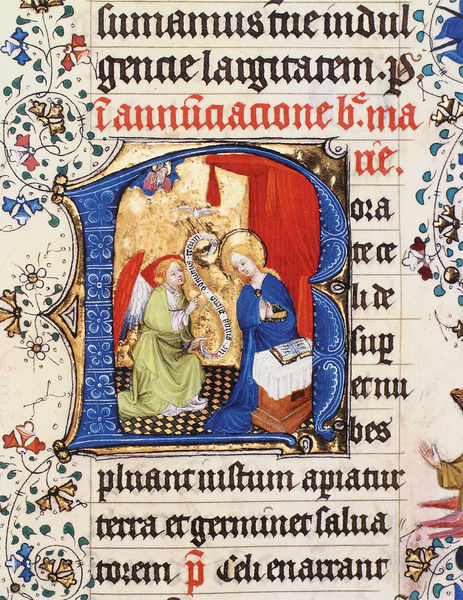
Titel: Hoya - Missale
Künstler: Meister des Zweder van Culemborg
Standort: Herstellungsort: Utrecht (EU - NL)
Institution: Münster, Universitäts- und Landesbibliothek
Schlagwörter: blau, flügel, gott, grün, blumen, schwarz, rot, karo, ornament, bibel, taube, bild, tischdecke, vorhang, kirche, boden, gold, gotik, engel, schrift, buch, druck, buchstabe, initiale, ritter, altar, buchdruck, heiligenschein, mittelalter, religiös, emblem, maria, erzengel, letter, hofstaat, handschrift, verkündigung, kapitel, fromm, latein, lateinisch, heiliger geist, gabriel, buchmalerei, verkündung, aquamarin, engeö, b, kar, minnen, germanistik, verkundung, inizialie, intialie